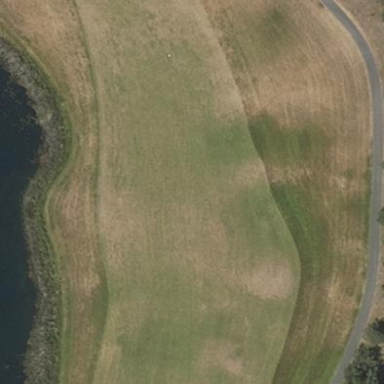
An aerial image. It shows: Golf fairway in the image.